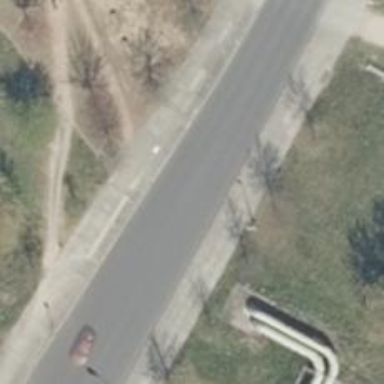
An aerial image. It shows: Footway along the road.